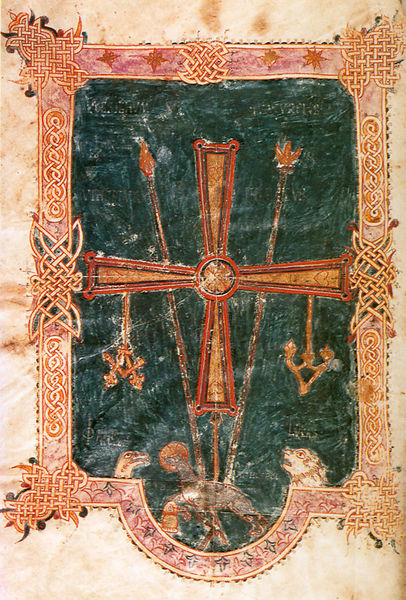
Titel: Girona Beatus / Handschrift Beatus von Liébana
Institution: Girona, Archiv der Kathedrale
Schlagwörter: adler, vogel, grün, schwarz, rot, tier, tiere, muster, ornament, knoten, rahmen, gold, decke, lanze, ornamente, leuchter, schild, lamm, gemalt, kreuz, seite, pfau, löwenkopf, einband, pergament, lanzen, löwe, speer, symbolik, einfassung, zepter, keltisch, buchmalerei, kreuzritter, flechtmuster, ausgeblichen, nordisch, flechtornament